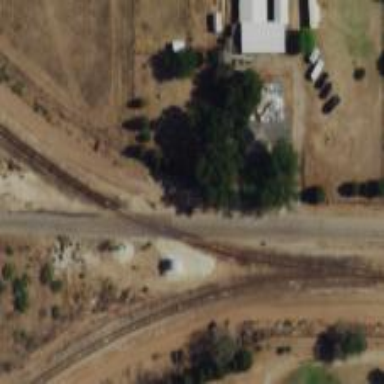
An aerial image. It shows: Railway level crossing.